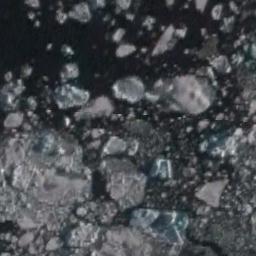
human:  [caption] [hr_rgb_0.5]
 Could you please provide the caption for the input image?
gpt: There are many ice on the dark blue sea .

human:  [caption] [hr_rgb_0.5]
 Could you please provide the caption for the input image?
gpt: Countless large and small pieces of ice are connected into a tight mass floating on the blue sea .

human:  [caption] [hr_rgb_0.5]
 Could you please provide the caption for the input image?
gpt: A lot of sea ice of different sizes gathers together and the color of the seawater is deep blue .

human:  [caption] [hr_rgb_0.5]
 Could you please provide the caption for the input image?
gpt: Sea ice is surrounded by water .

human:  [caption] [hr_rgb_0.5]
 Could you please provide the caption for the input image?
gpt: There are many pieces of sea ice .